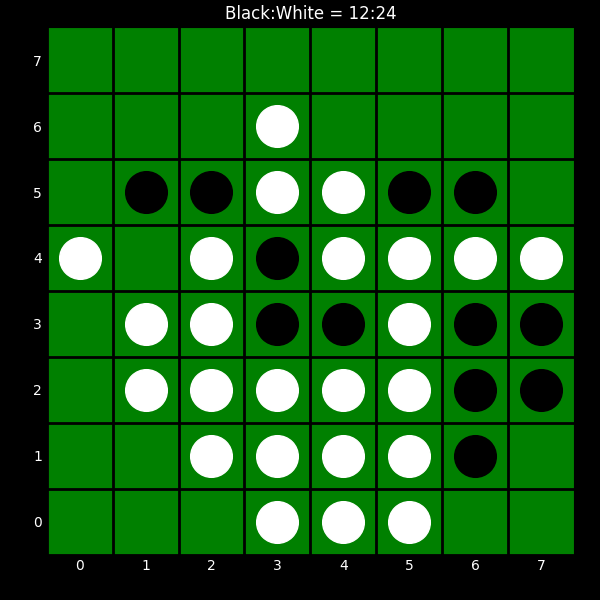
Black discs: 12
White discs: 24